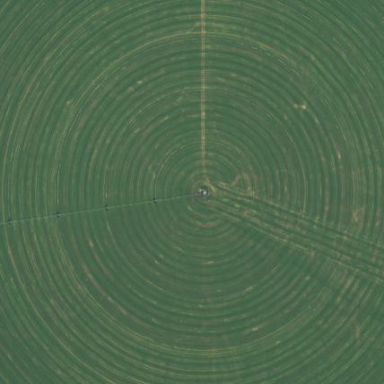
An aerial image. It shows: Farmland with pivot irrigation system.